Question: How can I remove the lines that intersect the symbols in an r legend? Have looked through ?legend but can't seem to find an answer..
'''
plot.new()
legend("top",ncol=1,c("Mound reef (M)","Spur and Groove (SG)",
"Rubble Fields (RF)","Coral Walls (CW)","Mounds and rubble fields (MR)",
"Mounds, Monostand walls and Rubble (MMR)"),pch=3:8, title="Reef Types",
cex=1, lwd=2)
'''

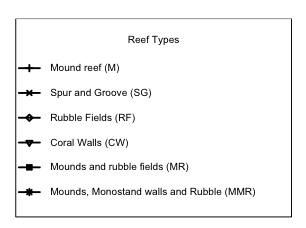
Answer: Just add 'lty=NULL'
'''
plot.new()
legend("top",ncol=1,c("Mound reef (M)","Spur and Groove (SG)",
"Rubble Fields (RF)","Coral Walls (CW)",
"Mounds and rubble fields (MR)",
"Mounds, Monostand walls and Rubble (MMR)"),
pch=3:8, title="Reef Types",cex=1,lwd=2, lty=NULL)
'''
Deleting 'lwd=2' should suffice as pointed out by Josh O'Brien, so, your code should be:
'''
plot.new()
legend("top",ncol=1,c("Mound reef (M)","Spur and Groove (SG)",
"Rubble Fields (RF)","Coral Walls (CW)",
"Mounds and rubble fields (MR)",
"Mounds, Monostand walls and Rubble (MMR)"),
pch=3:8, title="Reef Types",cex=1)
'''